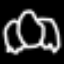
Label: frog